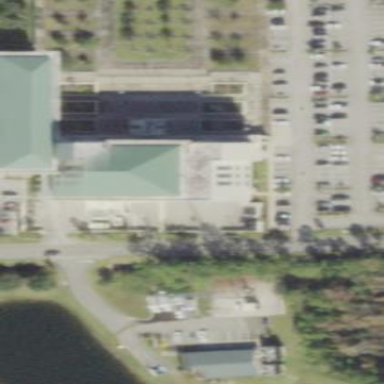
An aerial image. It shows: Courthouse building.